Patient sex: M
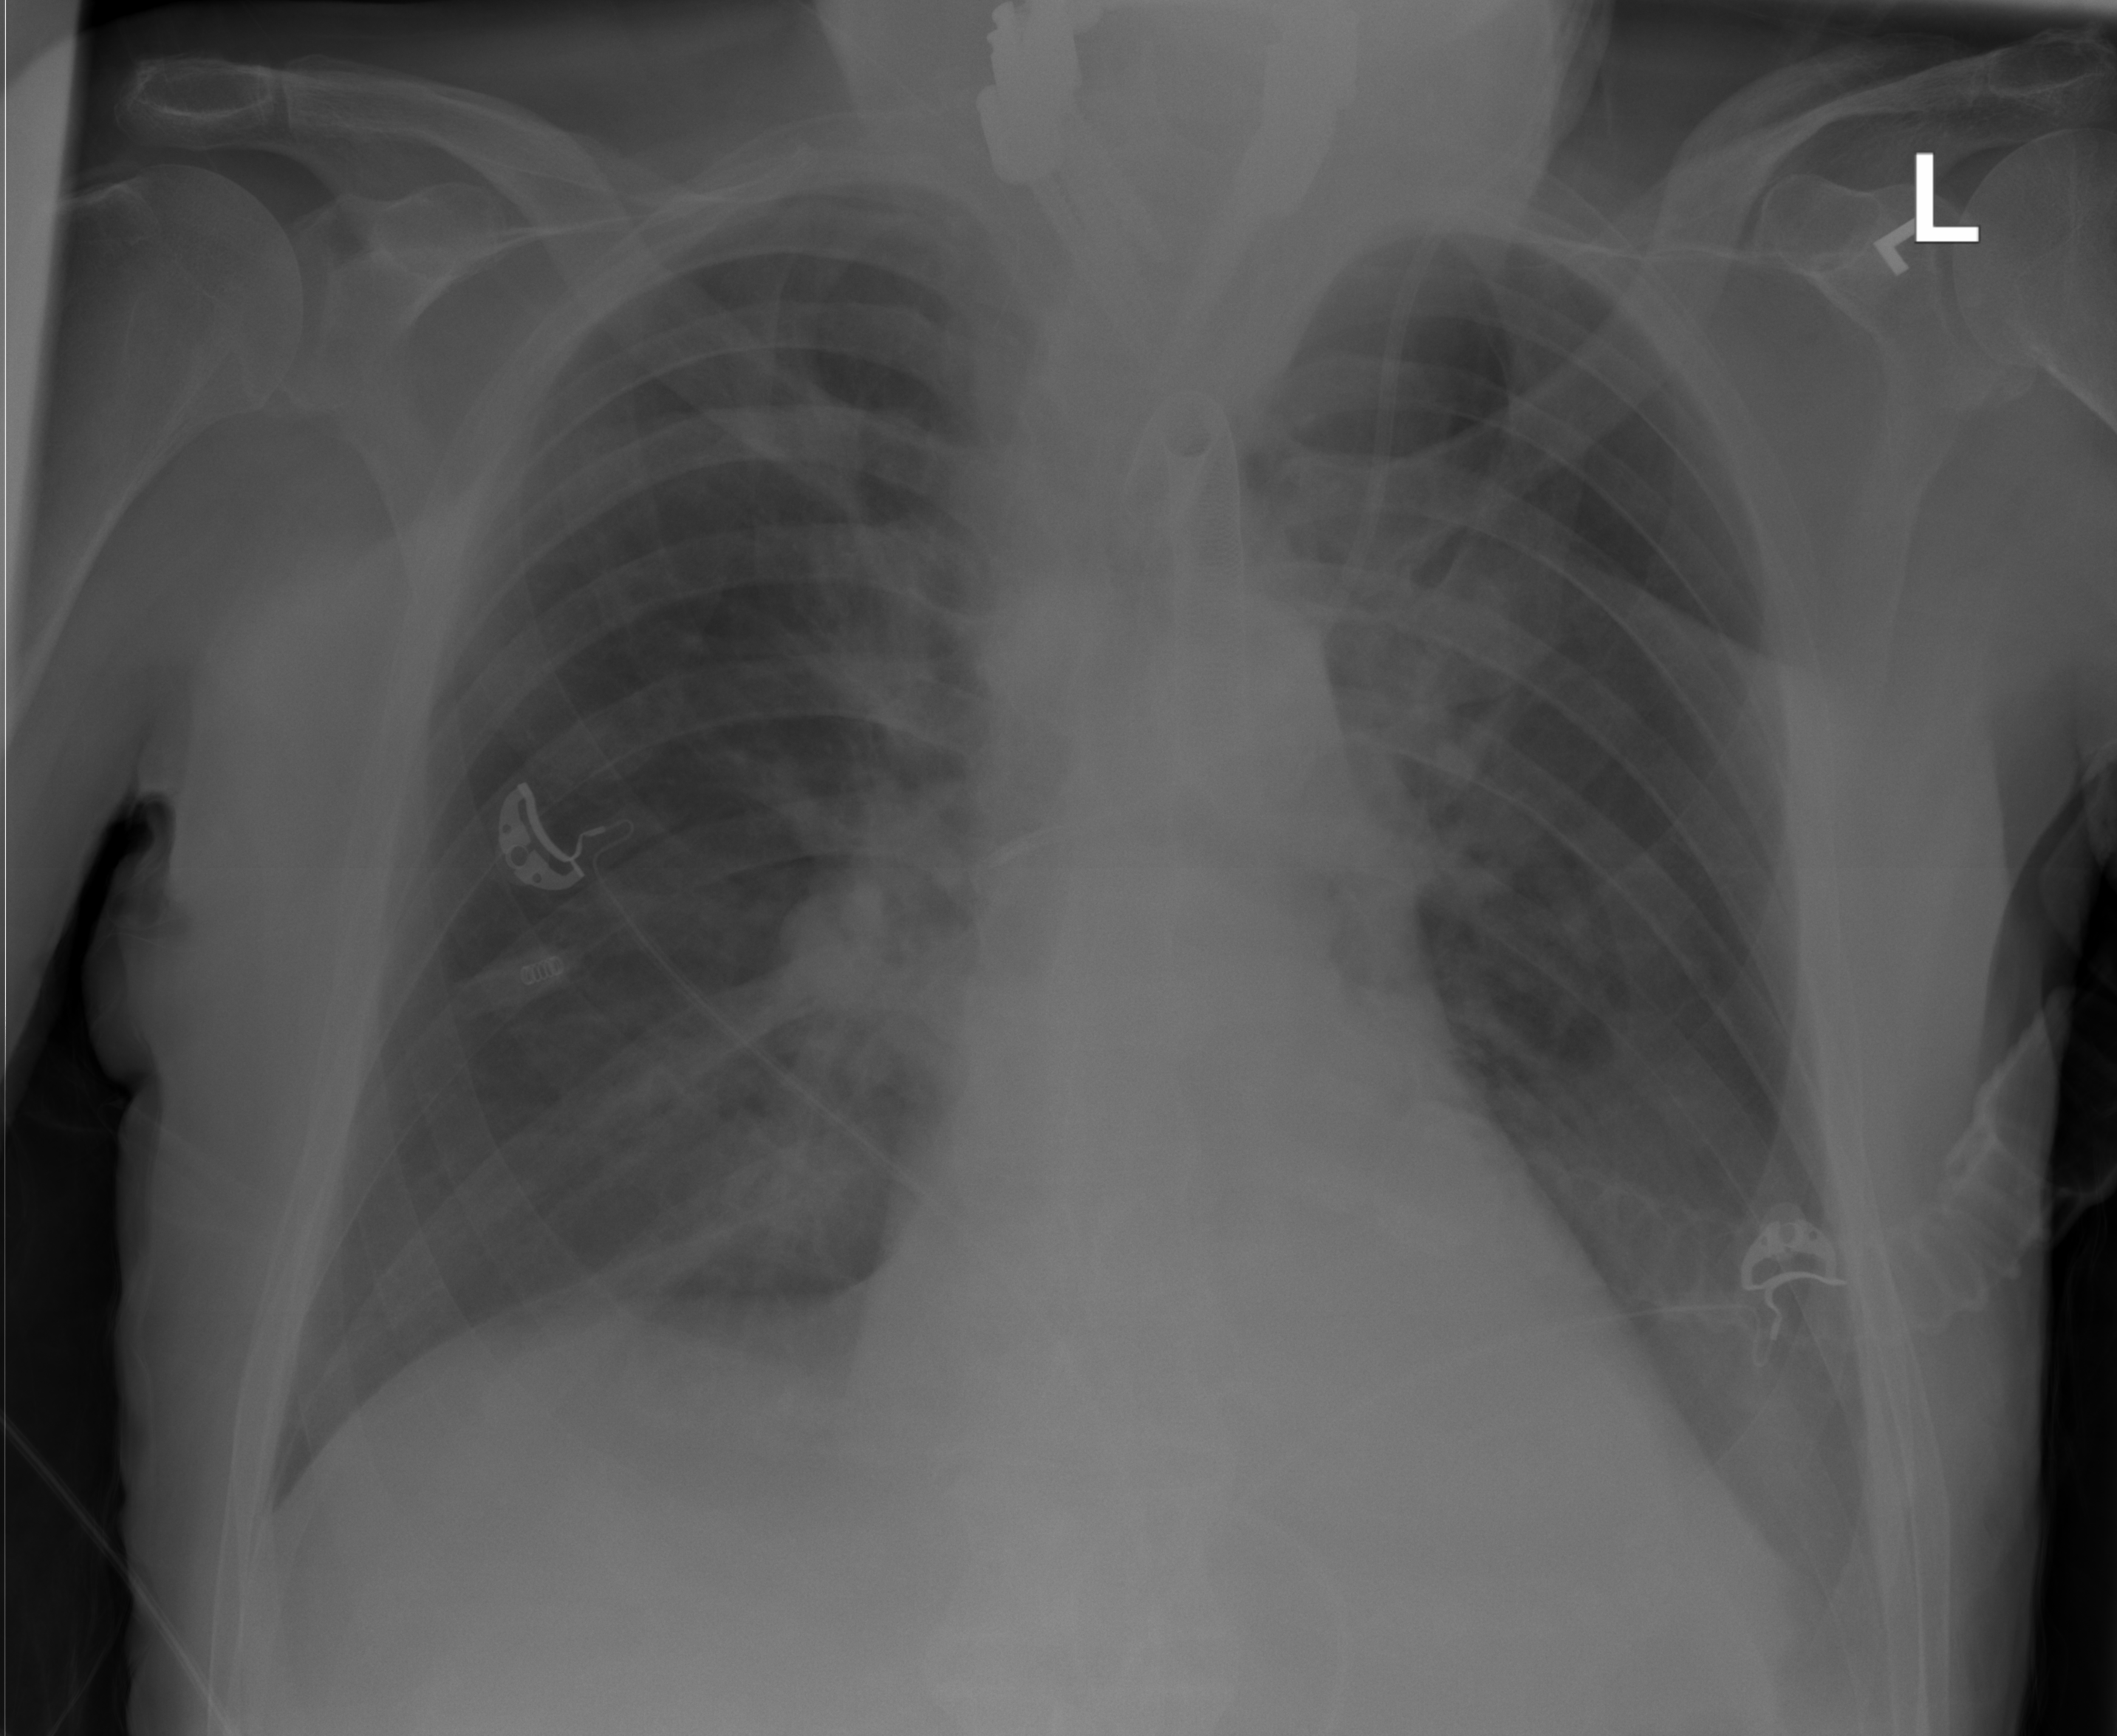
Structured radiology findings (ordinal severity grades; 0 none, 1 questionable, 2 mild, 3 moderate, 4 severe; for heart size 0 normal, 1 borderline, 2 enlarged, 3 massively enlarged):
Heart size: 2
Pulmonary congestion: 2
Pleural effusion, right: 2
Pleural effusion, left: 2
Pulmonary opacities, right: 0
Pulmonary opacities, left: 2
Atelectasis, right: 2
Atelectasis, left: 2